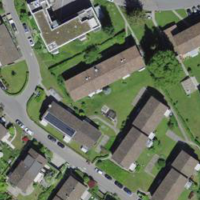
EUNIS habitat code: 55
Species observed at this site:
Zoropsis spinimana